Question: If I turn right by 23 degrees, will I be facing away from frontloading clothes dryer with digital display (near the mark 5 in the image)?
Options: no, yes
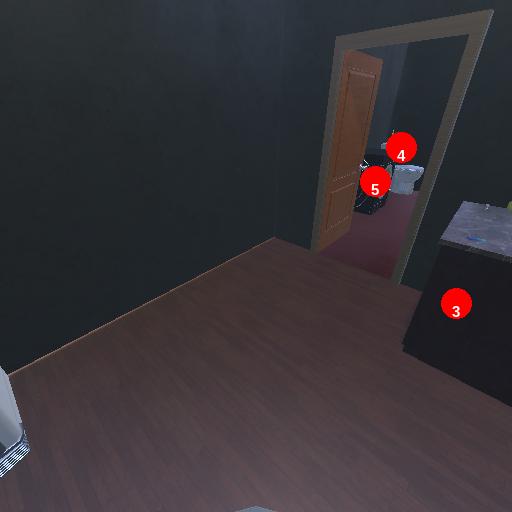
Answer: no